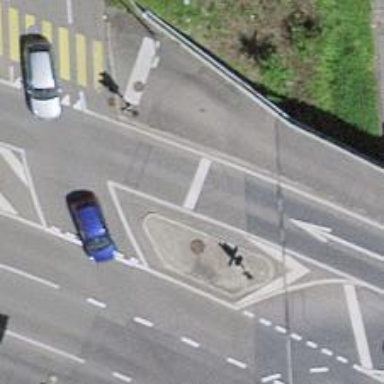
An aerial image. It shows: Road with traffic signals controlling the flow of traffic.